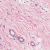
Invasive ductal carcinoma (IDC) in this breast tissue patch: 0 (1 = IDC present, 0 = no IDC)